Question: '''
const fs = require('fs');
const folderName = process.argv[2] || 'Project'
fs.mkdirSync(folderName)
fs.writeFileSync('${folderName}/index.html')
fs.writeFileSync('${folderName}/style.css')
fs.writeFileSync('${folderName}/app.js')
'''
This is the error I am getting when I execute:
'node boilerplate.js Portfolio'
the folder "Portfolio" is made but not the files

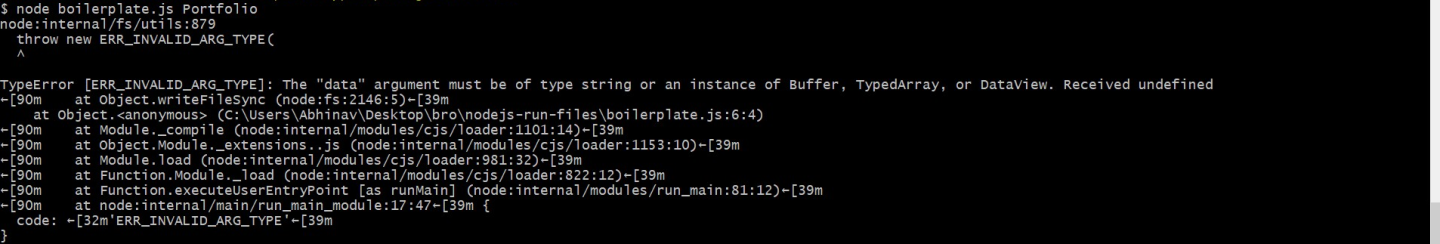
Answer: Have you looked at <URL>?
It says 'fs.writeFileSync(file, data[, options])' - the brackets denote optional parameters and that means only 'options' is optional, so you must always pass in 'file' and 'data'.
You aren't passing 'data', and the error message alludes to that with 'undefined'.
If you want empty files, pass in an empty string as 'data'.
'''
fs.writeFileSync('${folderName}/index.html', '')
fs.writeFileSync('${folderName}/style.css', '')
fs.writeFileSync('${folderName}/app.js', '')
'''